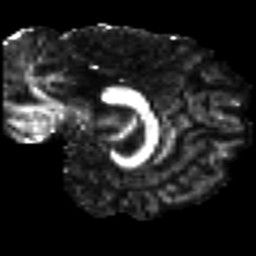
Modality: FA
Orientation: sagittal
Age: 22
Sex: female
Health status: healthy
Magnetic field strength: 3 T
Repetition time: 8.4 s
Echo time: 0.0926 s